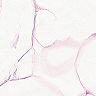
Metastatic tissue present: no